Interaction volume radius: 5 \u00c5
Interaction volume height: 30 \u00c5
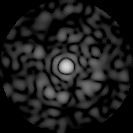
Disorder parameter: 0.8444